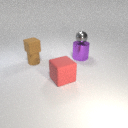
large purple metal cylinder below small gray metal sphere